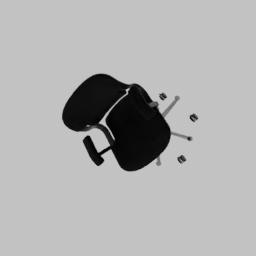
Label: furniture